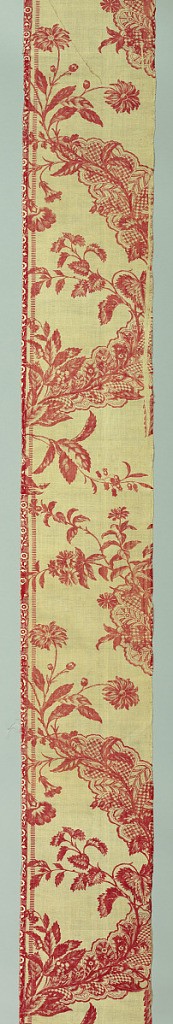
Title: Textile
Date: late 18th–early 19th century
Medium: cotton Technique: copperplate printed
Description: Red and white in a stripe pattern with small foliage decoration crossed by a branching leaf and flower. A large leaf, pointed and with scalloped edge and interior decoration forms part of the pattern.